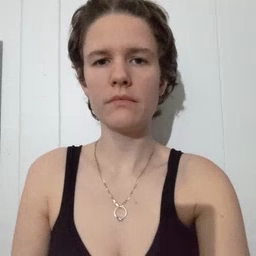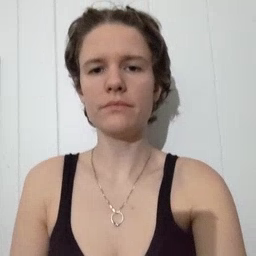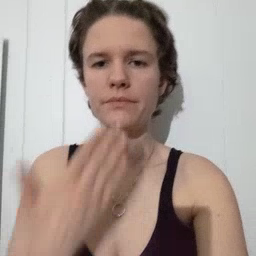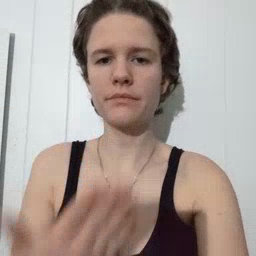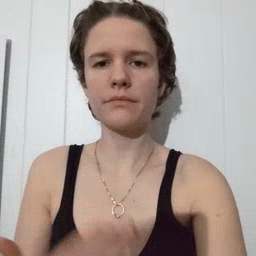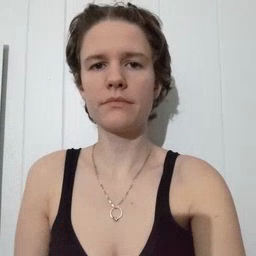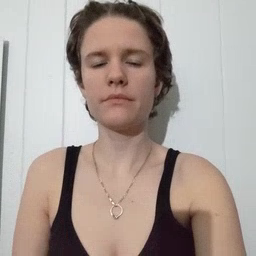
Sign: thankyou